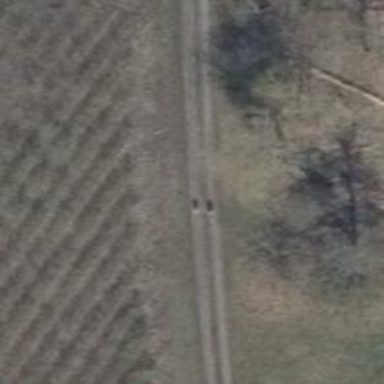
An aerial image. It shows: Dirt track road with grade 4 tracktype.